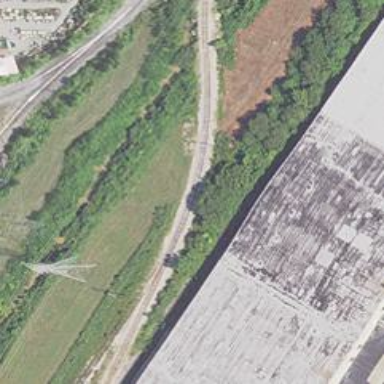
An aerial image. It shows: Abandoned railway.